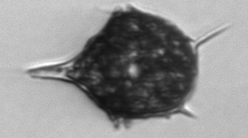
Label: Amylax